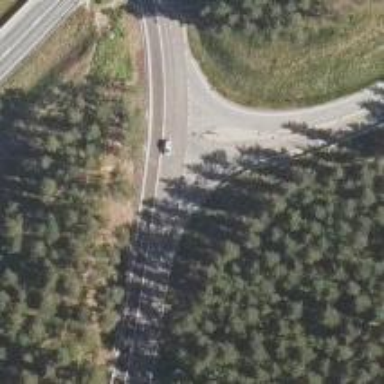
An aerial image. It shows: Tertiary trunk link highway.